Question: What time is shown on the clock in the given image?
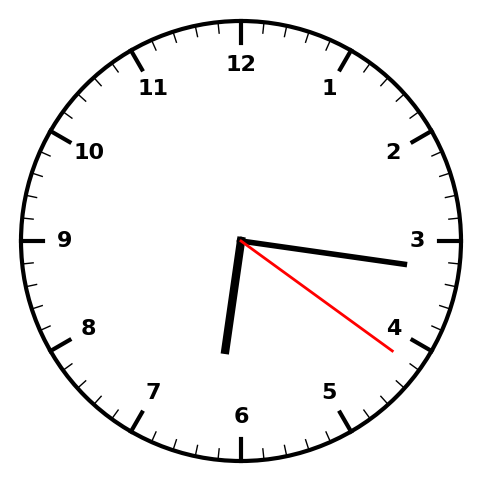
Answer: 06:16:21